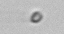
Label: nanoplankton_mix